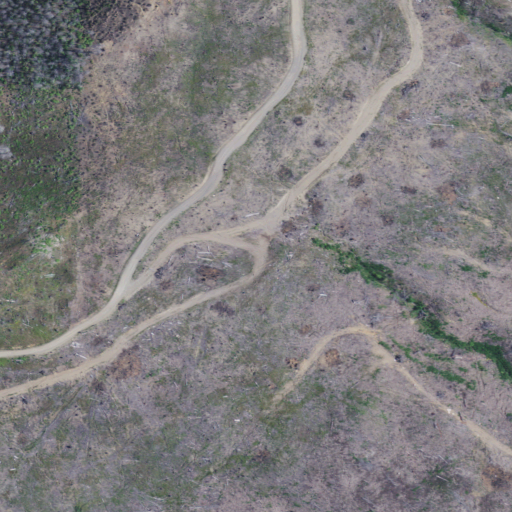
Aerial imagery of plain(s) in Oregon named Wilson Prairie containing grassland, shrub, open development, and evergreen forest